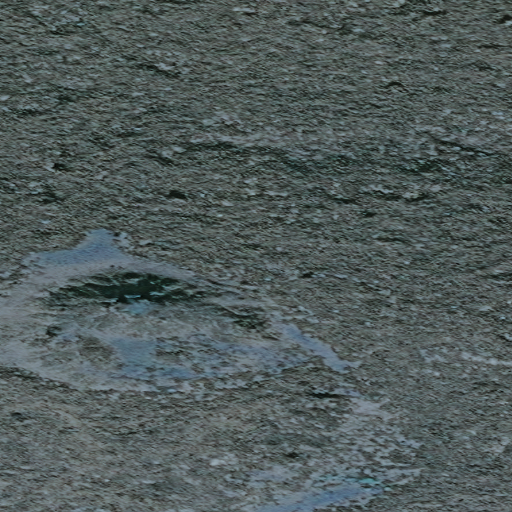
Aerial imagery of mountain in Alaska named Camille Cone containing only unknown